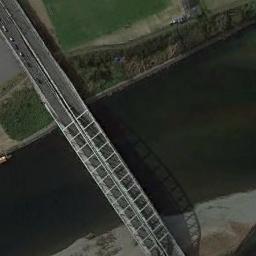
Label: bridge